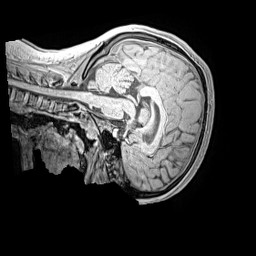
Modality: MP2RAGE
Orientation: sagittal
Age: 11
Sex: female
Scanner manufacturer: siemens
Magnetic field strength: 3 T
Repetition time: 4 s
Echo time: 0.00299 s